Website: lowes
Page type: order-returns
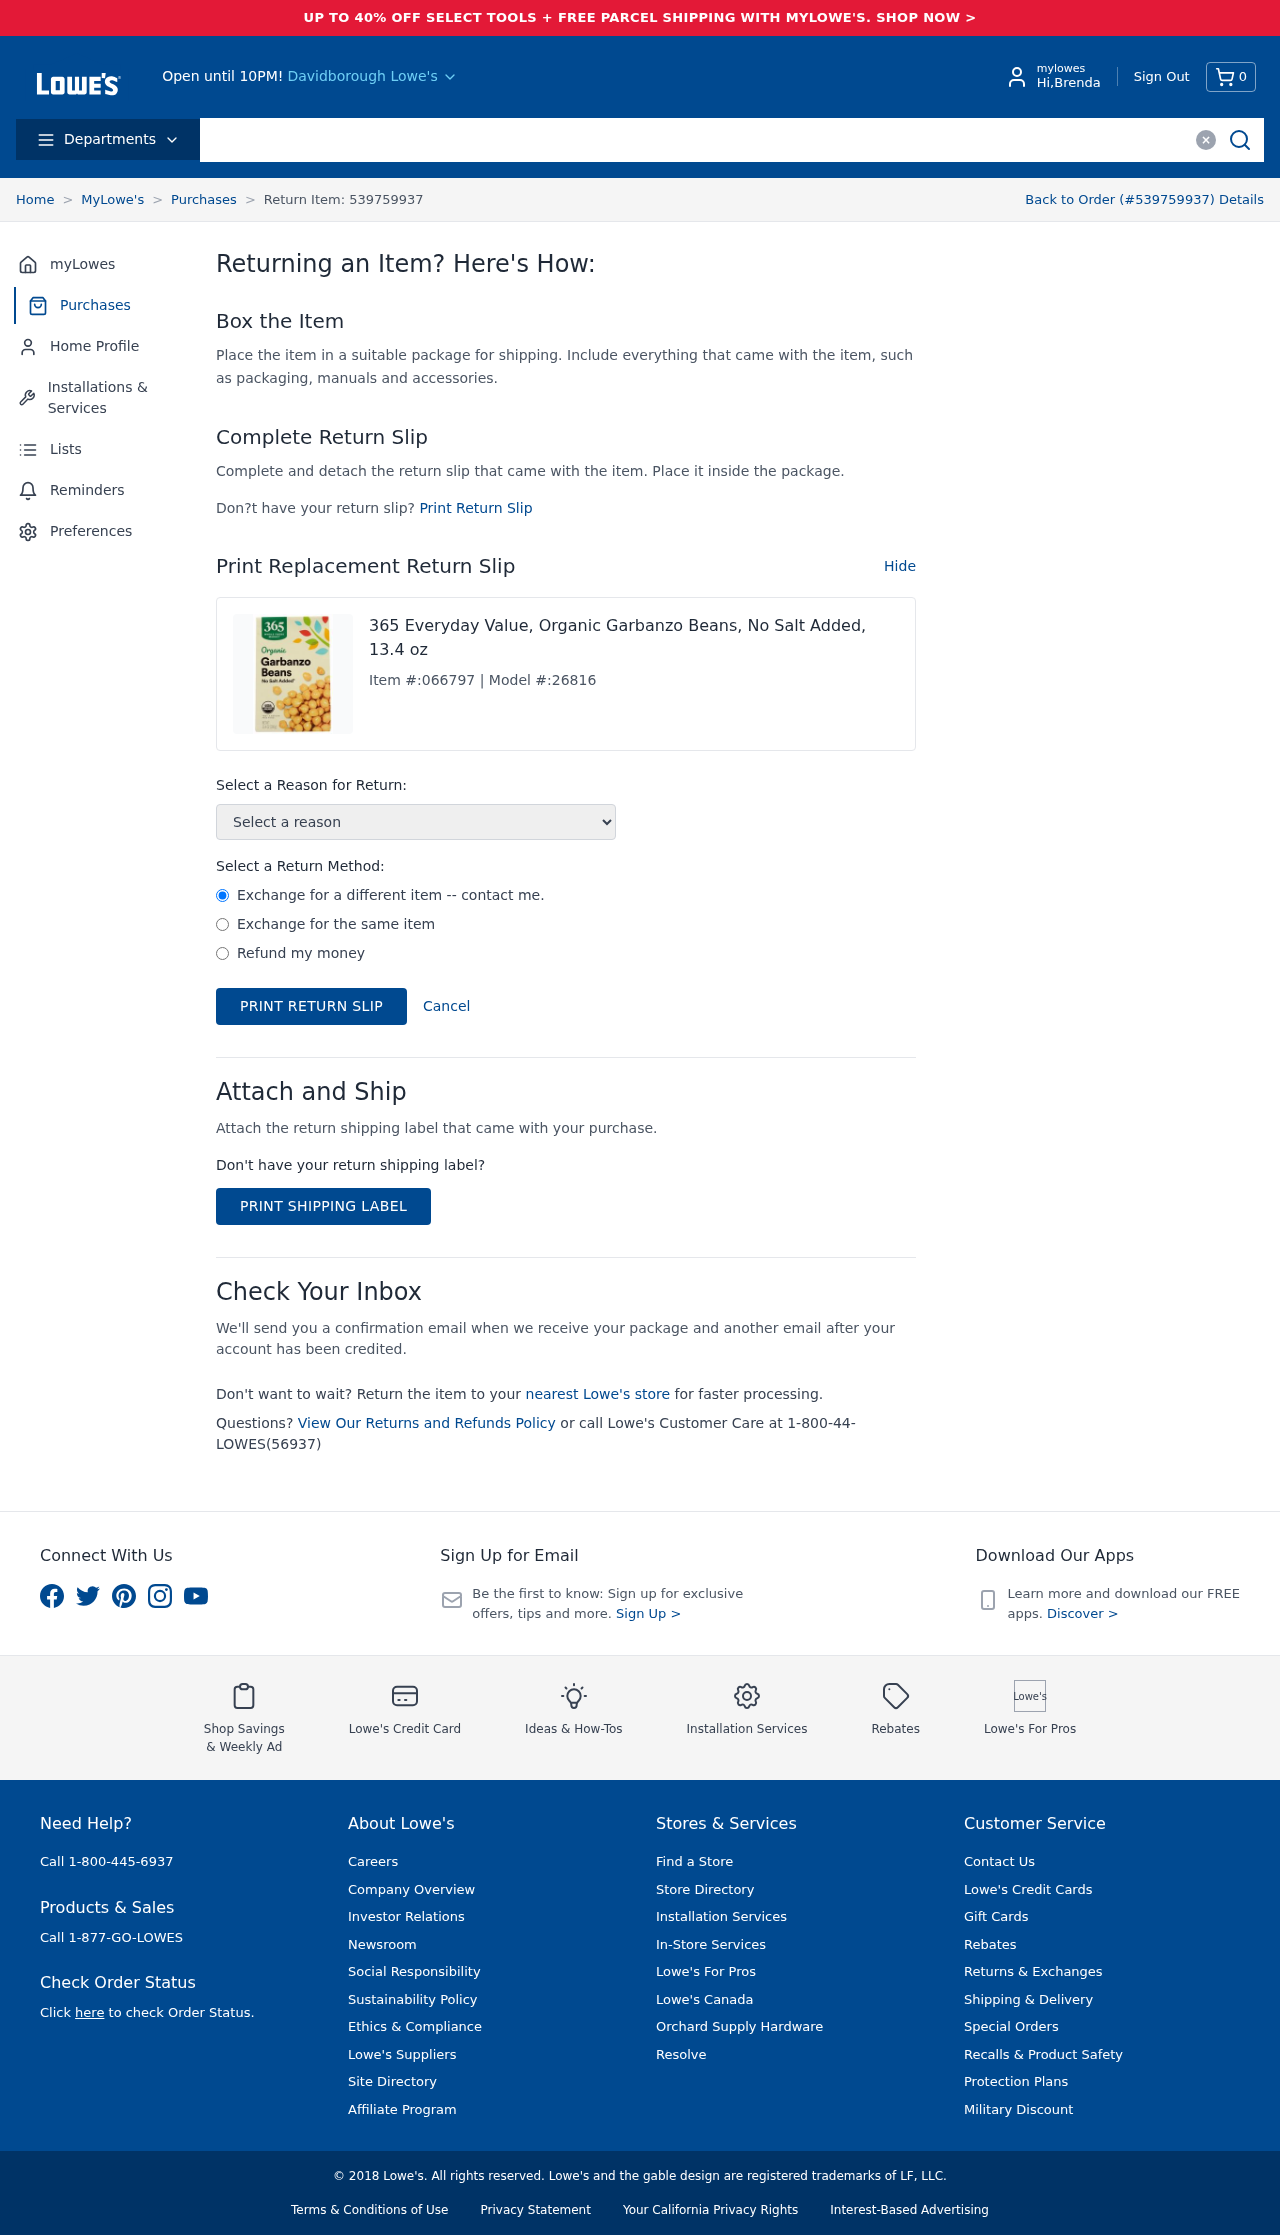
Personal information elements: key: PII_CITY
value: Davidborough Lowe's
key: PII_FIRSTNAME
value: Brenda
Product elements: key: PRODUCT1_NAME
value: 365 Everyday Value, Organic Garbanzo Beans, No Salt Added, 13.4 oz
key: PRODUCT1_ITEM_NUMBER
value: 066797
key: PRODUCT1_MODEL_NUMBER
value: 26816
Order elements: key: ORDER_NUM_ITEMS
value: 0
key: ORDER_ID
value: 539759937
Other elements: key: RETURN_ITEM_ID
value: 539759937
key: RETURN_METHOD
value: Exchange for a different item -- contact me.
Exchange for the same item
Refund my money